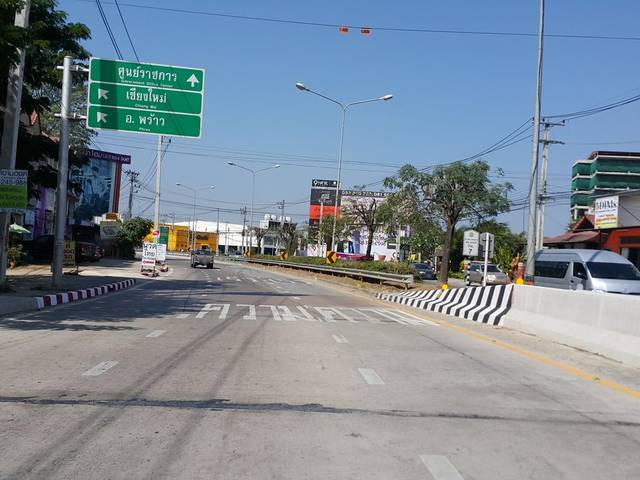
Region: Thailand
Coordinates: 18.822, 99.016